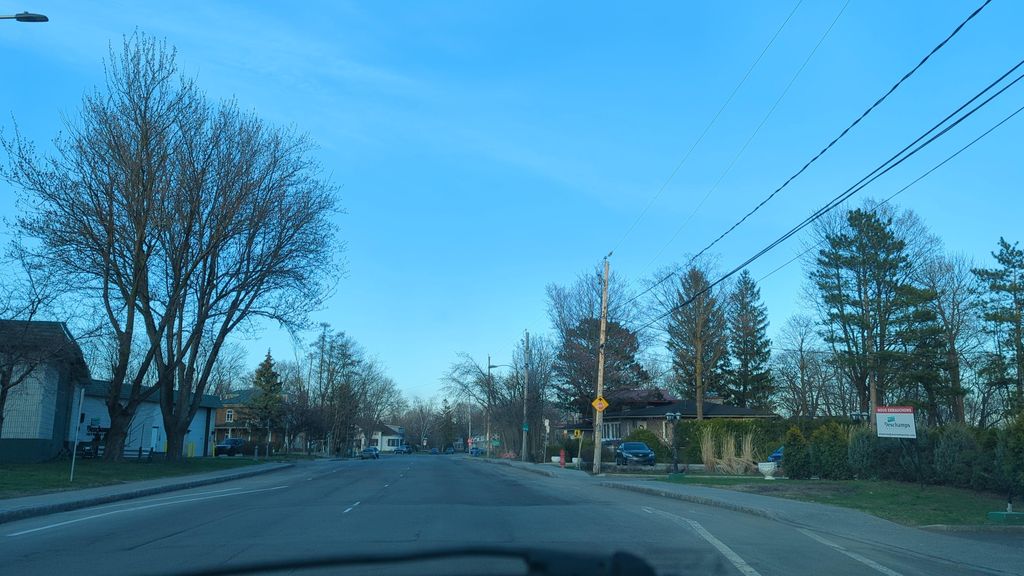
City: quebec_city